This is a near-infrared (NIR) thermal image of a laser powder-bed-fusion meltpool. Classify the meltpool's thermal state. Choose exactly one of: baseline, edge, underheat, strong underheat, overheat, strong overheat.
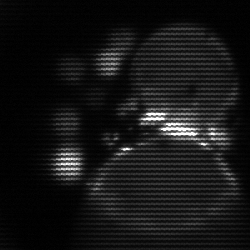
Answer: edge